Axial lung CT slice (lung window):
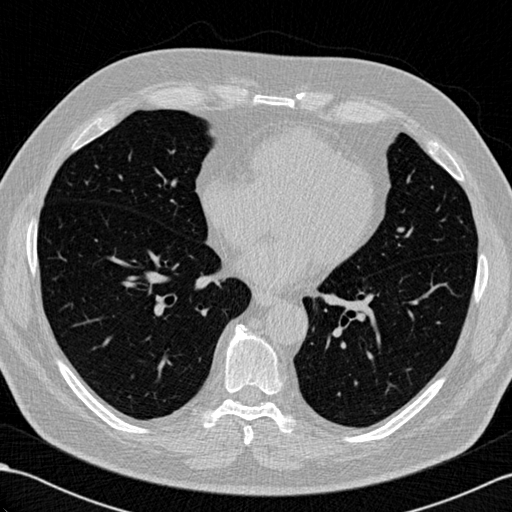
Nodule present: no